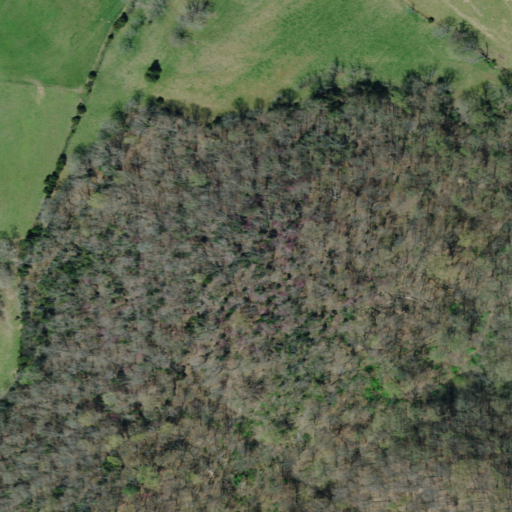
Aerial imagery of mountain in Tennessee named Tucker Knob containing deciduous forest, pasture, and mixed forest